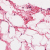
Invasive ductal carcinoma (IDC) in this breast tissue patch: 0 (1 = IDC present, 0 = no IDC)